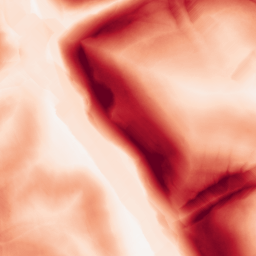
Category: morphological
Decomposition family: morphological_gradient
Decomposition parameters: size: 15
shape: diamond
Upsampling method: bspline
Upsampling parameters: scale: 8
Upsampling scale: 8